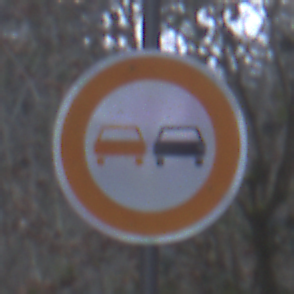
Verkehrszeichen: Ueberholverbot
Umgebung: Outdoor, Nature
Tageszeit: MorningAfternoon
Wetter: Overcast
Licht: Natural
Jahreszeit: Winter
Kontrast: LowContrast